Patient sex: M
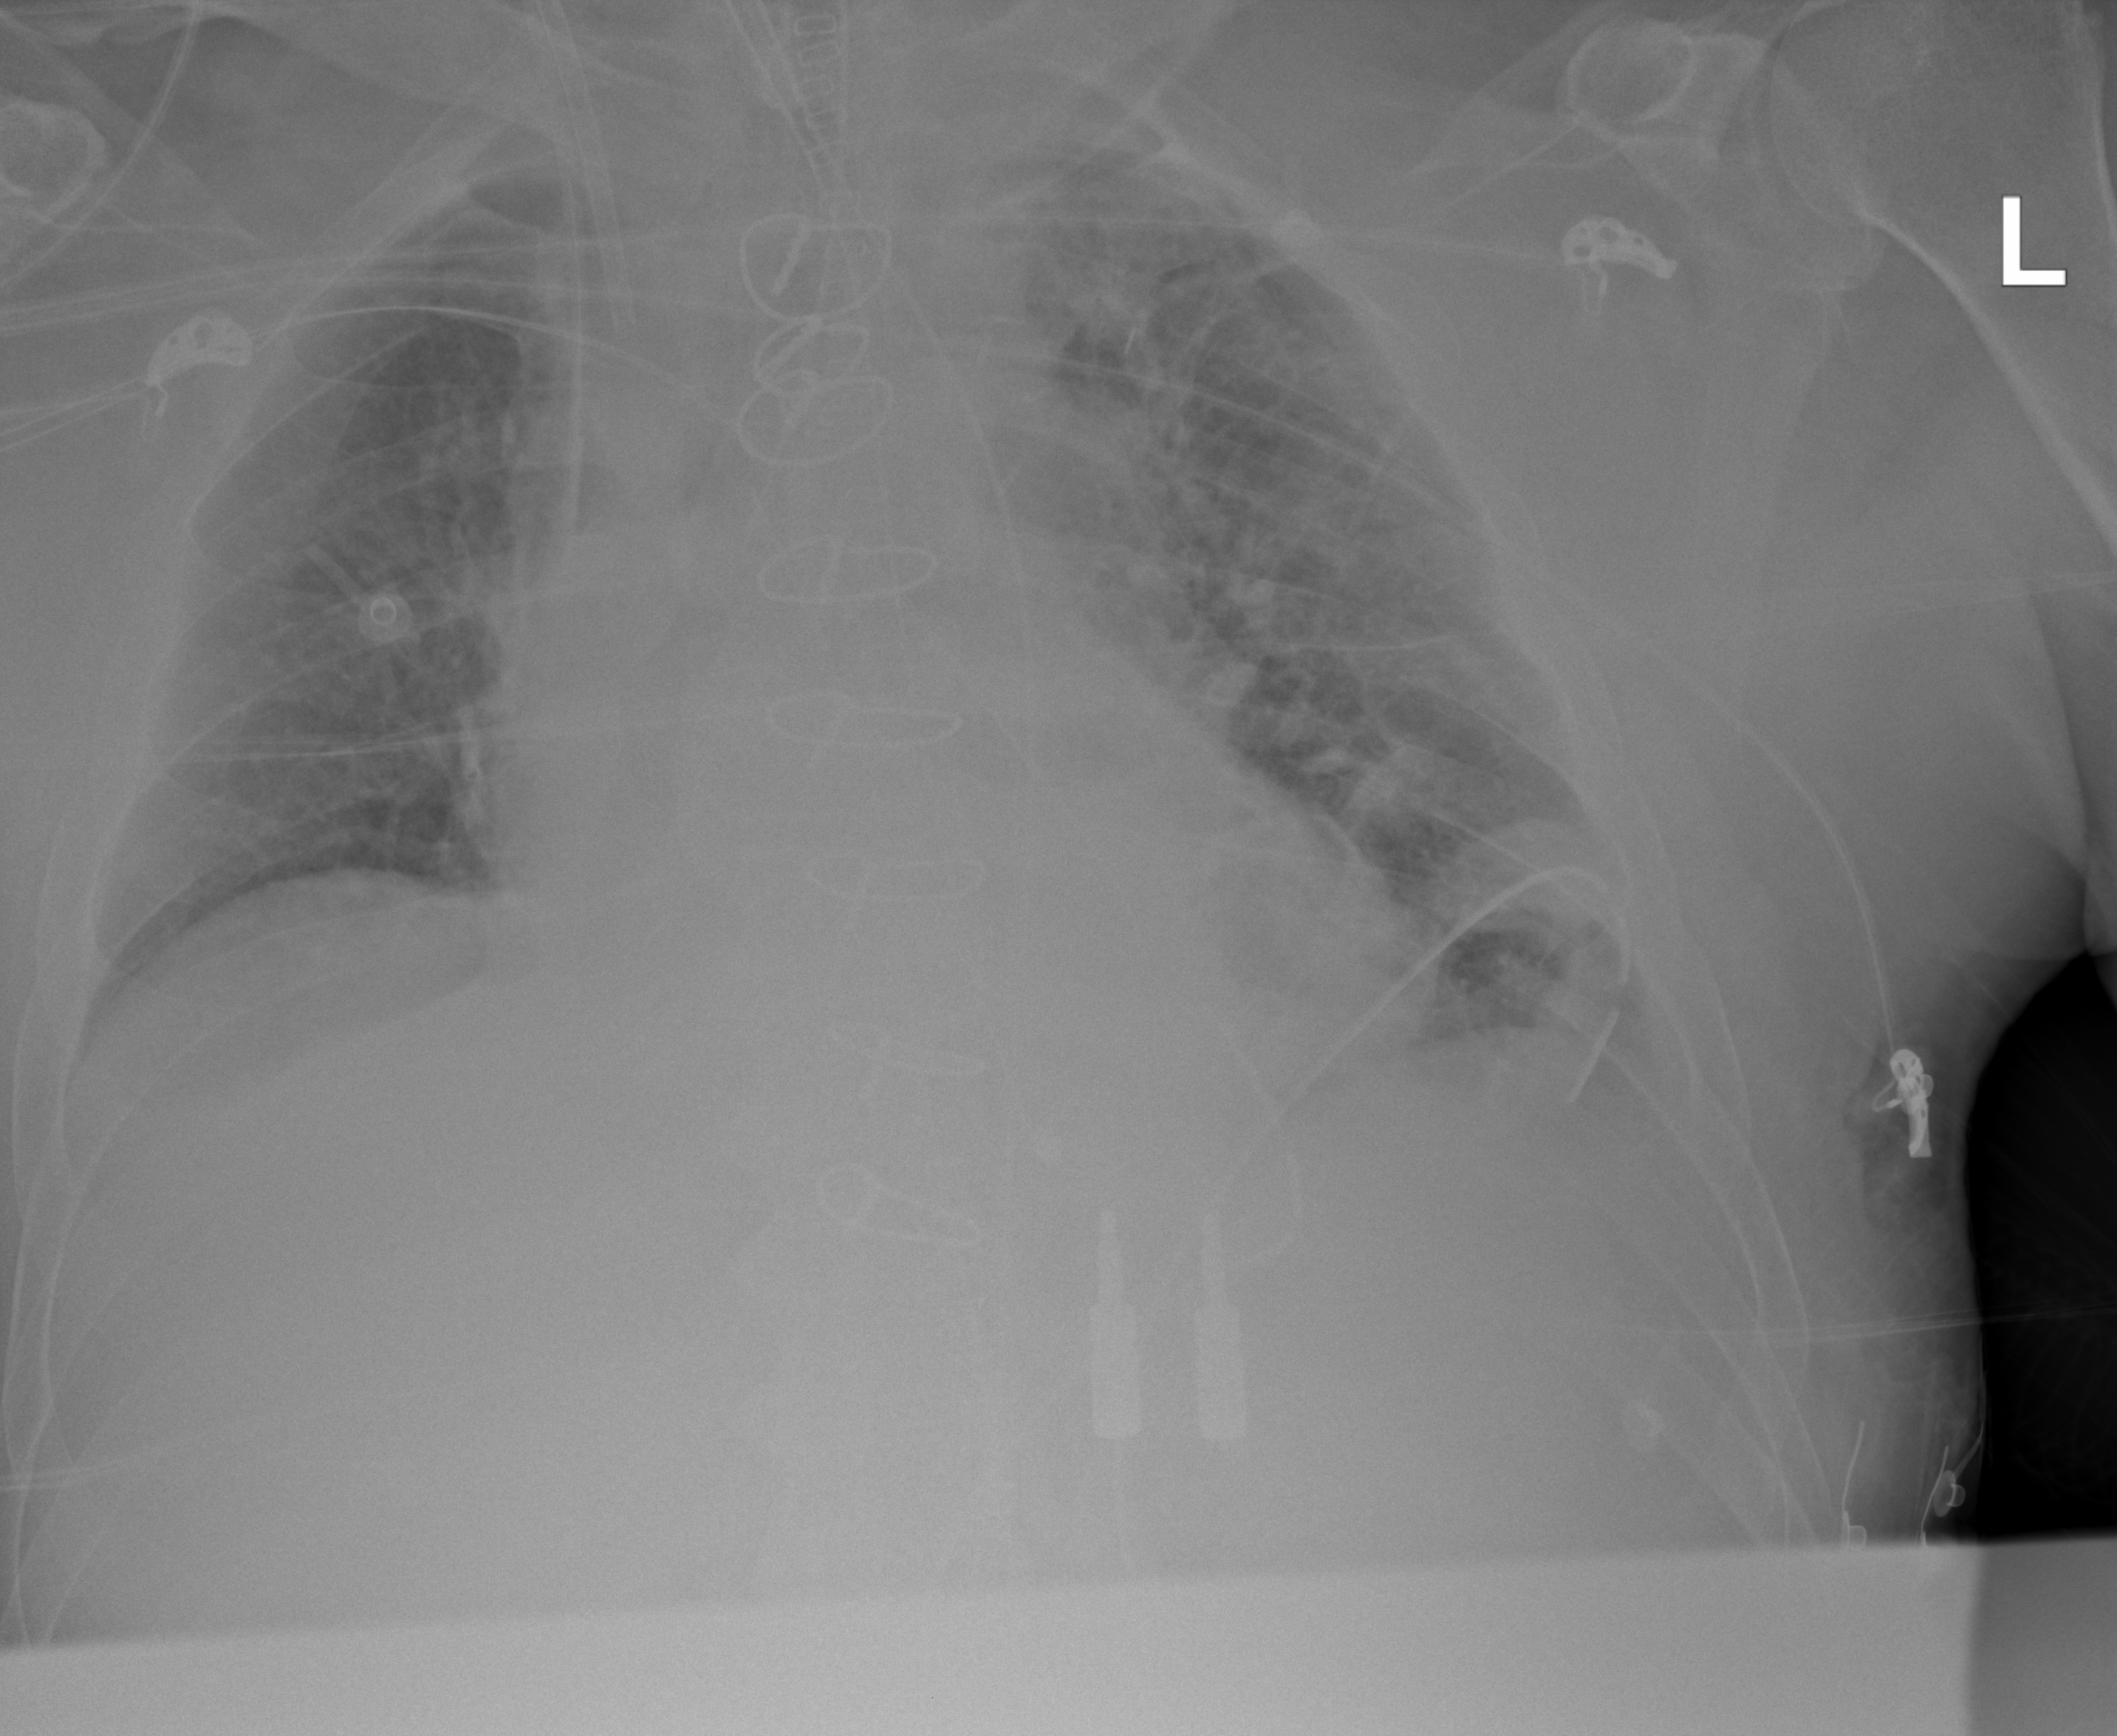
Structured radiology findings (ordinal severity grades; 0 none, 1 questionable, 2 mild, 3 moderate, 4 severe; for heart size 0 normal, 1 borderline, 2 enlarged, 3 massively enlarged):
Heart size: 2
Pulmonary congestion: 2
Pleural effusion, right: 0
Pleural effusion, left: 3
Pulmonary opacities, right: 2
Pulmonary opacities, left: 2
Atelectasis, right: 0
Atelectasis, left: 2